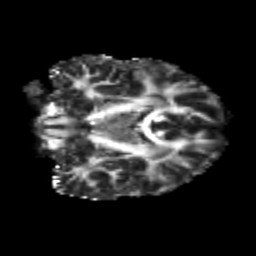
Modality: FA
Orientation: coronal
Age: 21
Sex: male
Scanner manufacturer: siemens
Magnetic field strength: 3 T
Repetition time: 3.5 s
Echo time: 0.113 s